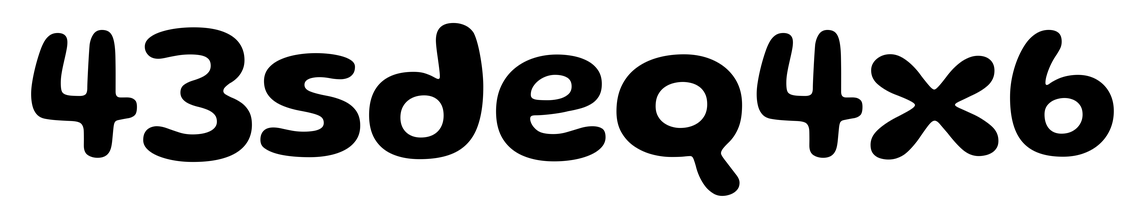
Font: Gluten_SemiBold